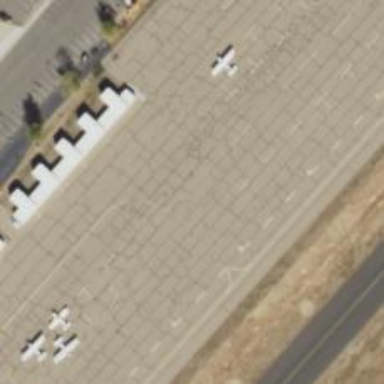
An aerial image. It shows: Image of taxiway at airport.